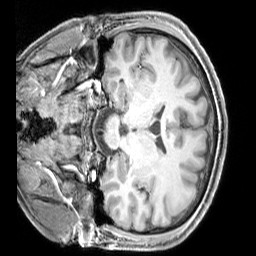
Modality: T1w
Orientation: coronal
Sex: male
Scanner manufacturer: siemens
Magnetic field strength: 3 T
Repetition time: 2.3 s
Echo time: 0.00226 s